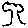
Label: tree